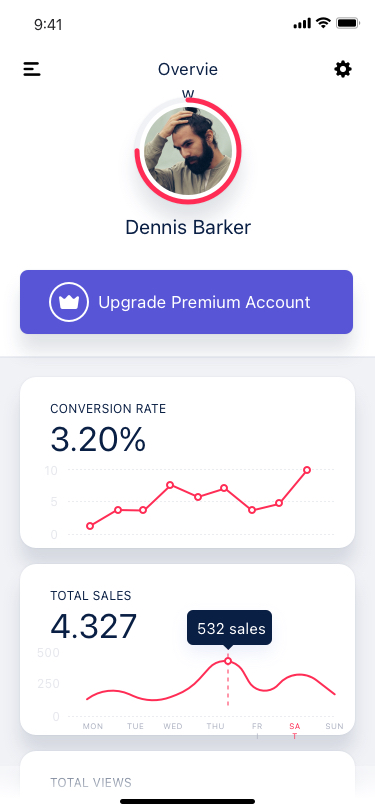
Text in this UI design:
Overview
Dennis Barker
10
5
0
CONVERSION RATE
3.20%
500
250
0
Mon
Tue
Wed
Thu
Fri
Sat
Sun
532 sales
Total Sales
4.327
Total Views
8.362
Upgrade Premium Account